Interaction volume radius: 5 \u00c5
Interaction volume height: 20 \u00c5
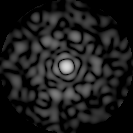
Disorder parameter: 0.8763